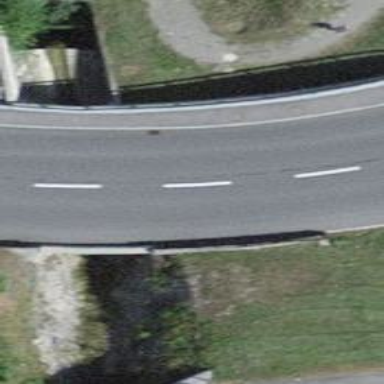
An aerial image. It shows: Tertiary road on asphalt surface on bridge.